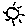
Label: sun